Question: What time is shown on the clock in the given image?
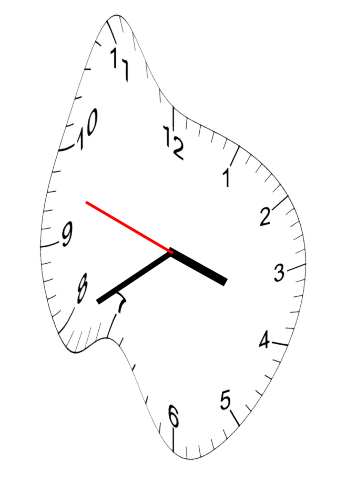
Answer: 03:39:48